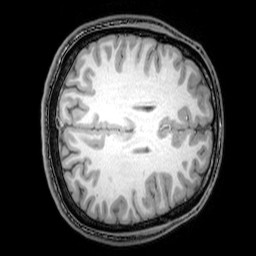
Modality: T1w
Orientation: axial
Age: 22
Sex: male
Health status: healthy
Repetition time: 0.081 s
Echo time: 0.037 s